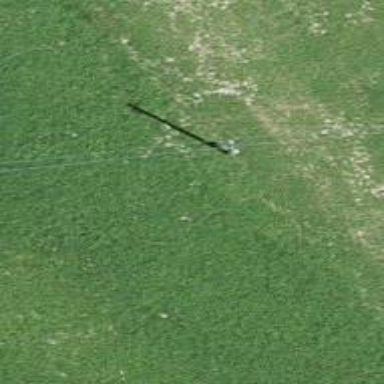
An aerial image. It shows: Minor power line.